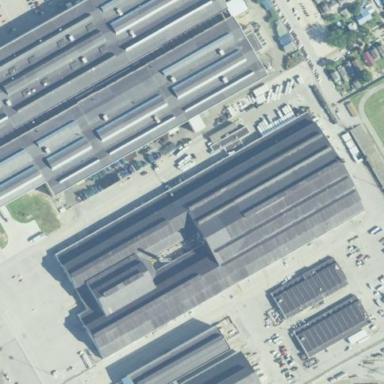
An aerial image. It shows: Industrial area.